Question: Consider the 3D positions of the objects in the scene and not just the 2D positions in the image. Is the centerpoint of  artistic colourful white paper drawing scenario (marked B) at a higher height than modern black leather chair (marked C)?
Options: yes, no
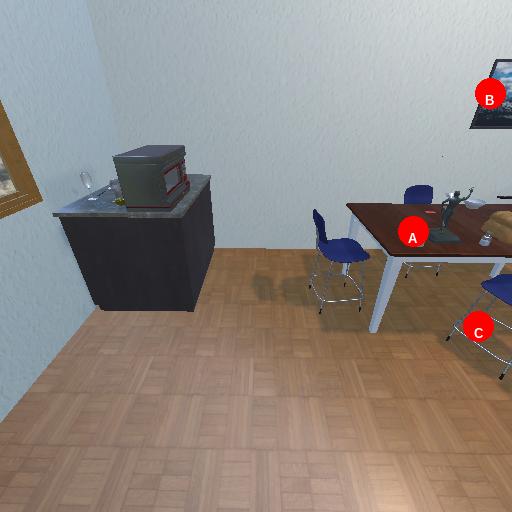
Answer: yes